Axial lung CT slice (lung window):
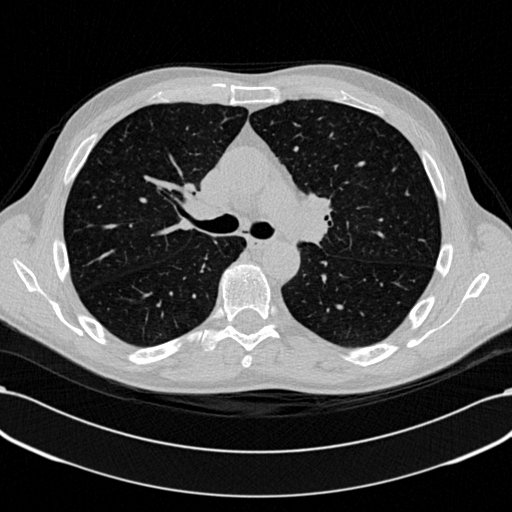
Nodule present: no